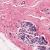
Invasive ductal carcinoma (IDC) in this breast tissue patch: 0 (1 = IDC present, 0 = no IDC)